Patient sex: F
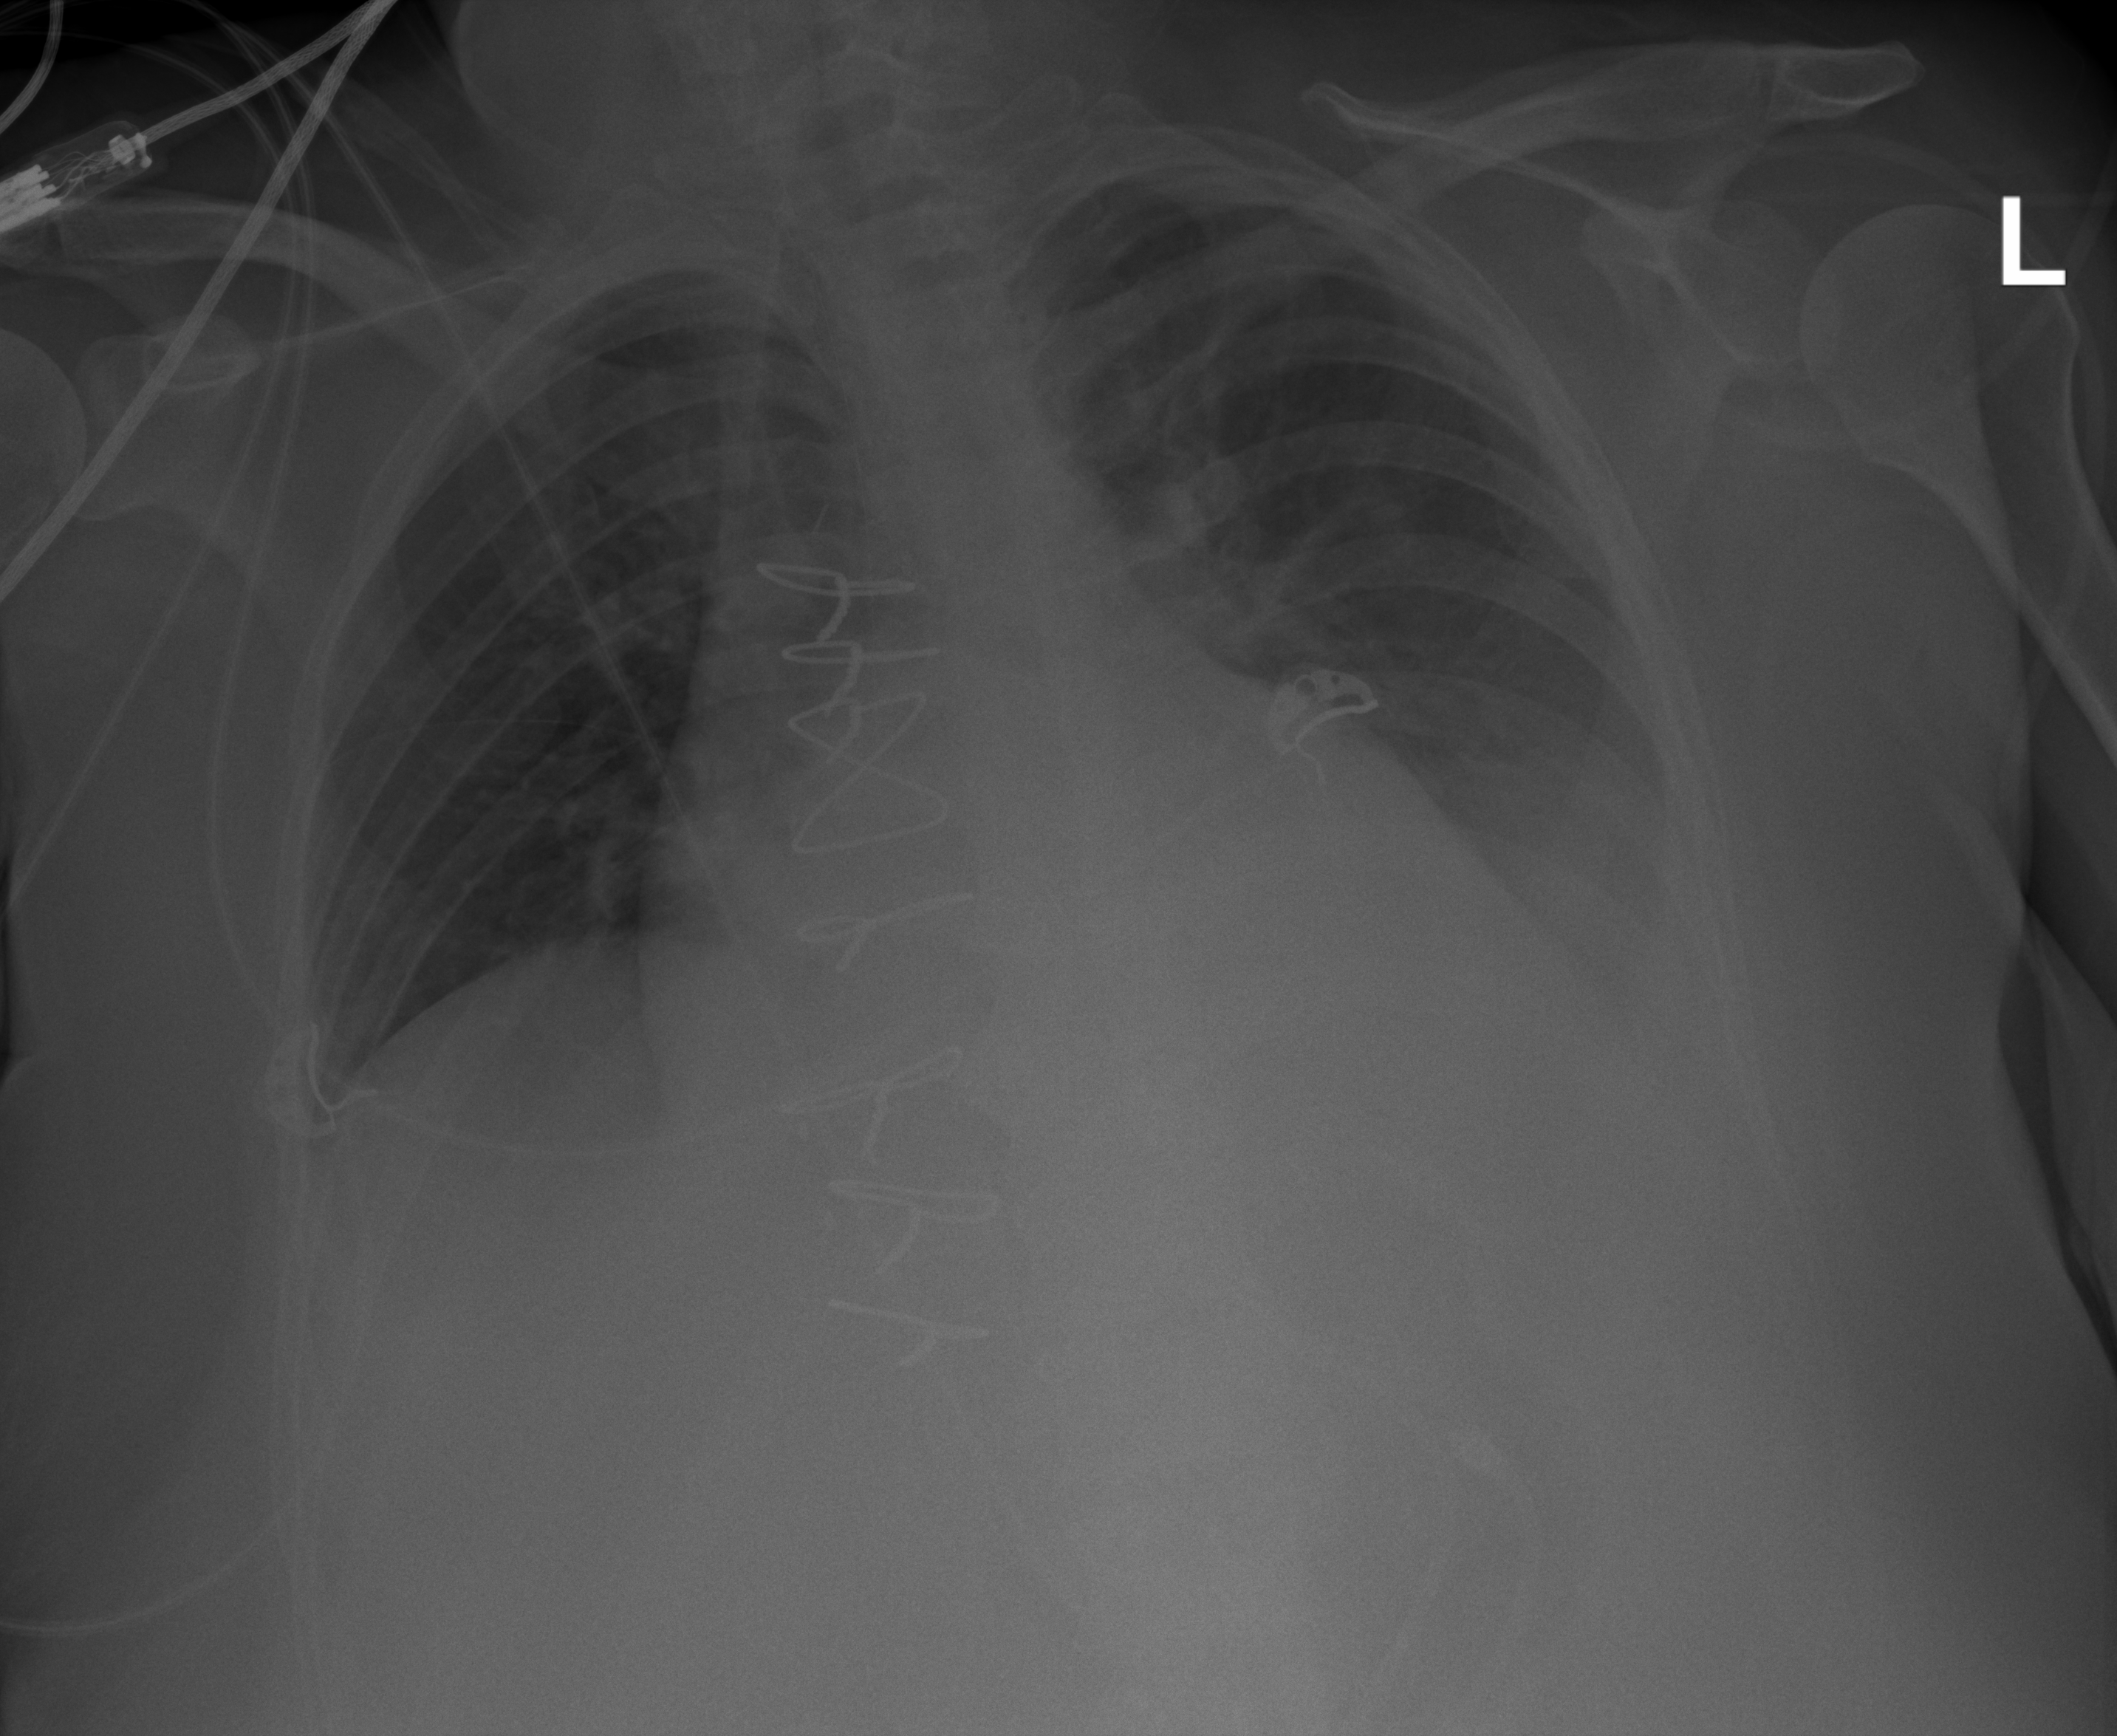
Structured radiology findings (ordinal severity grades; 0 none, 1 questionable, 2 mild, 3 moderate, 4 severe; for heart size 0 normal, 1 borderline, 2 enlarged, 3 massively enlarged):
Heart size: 2
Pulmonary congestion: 2
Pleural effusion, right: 0
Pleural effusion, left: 3
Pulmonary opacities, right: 1
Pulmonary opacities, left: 1
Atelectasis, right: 2
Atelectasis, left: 2